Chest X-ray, AP view. Patient: 63 years old, sex M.
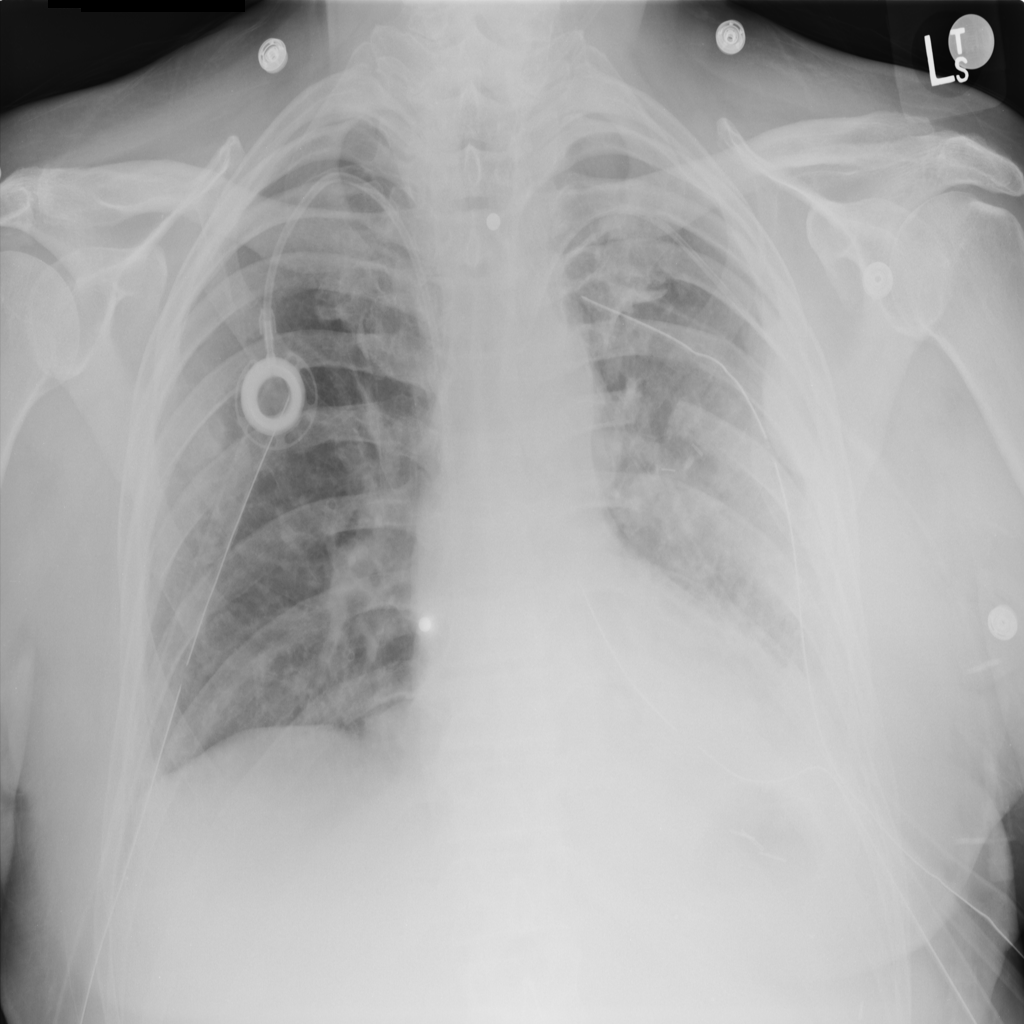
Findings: Pneumothorax